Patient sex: M
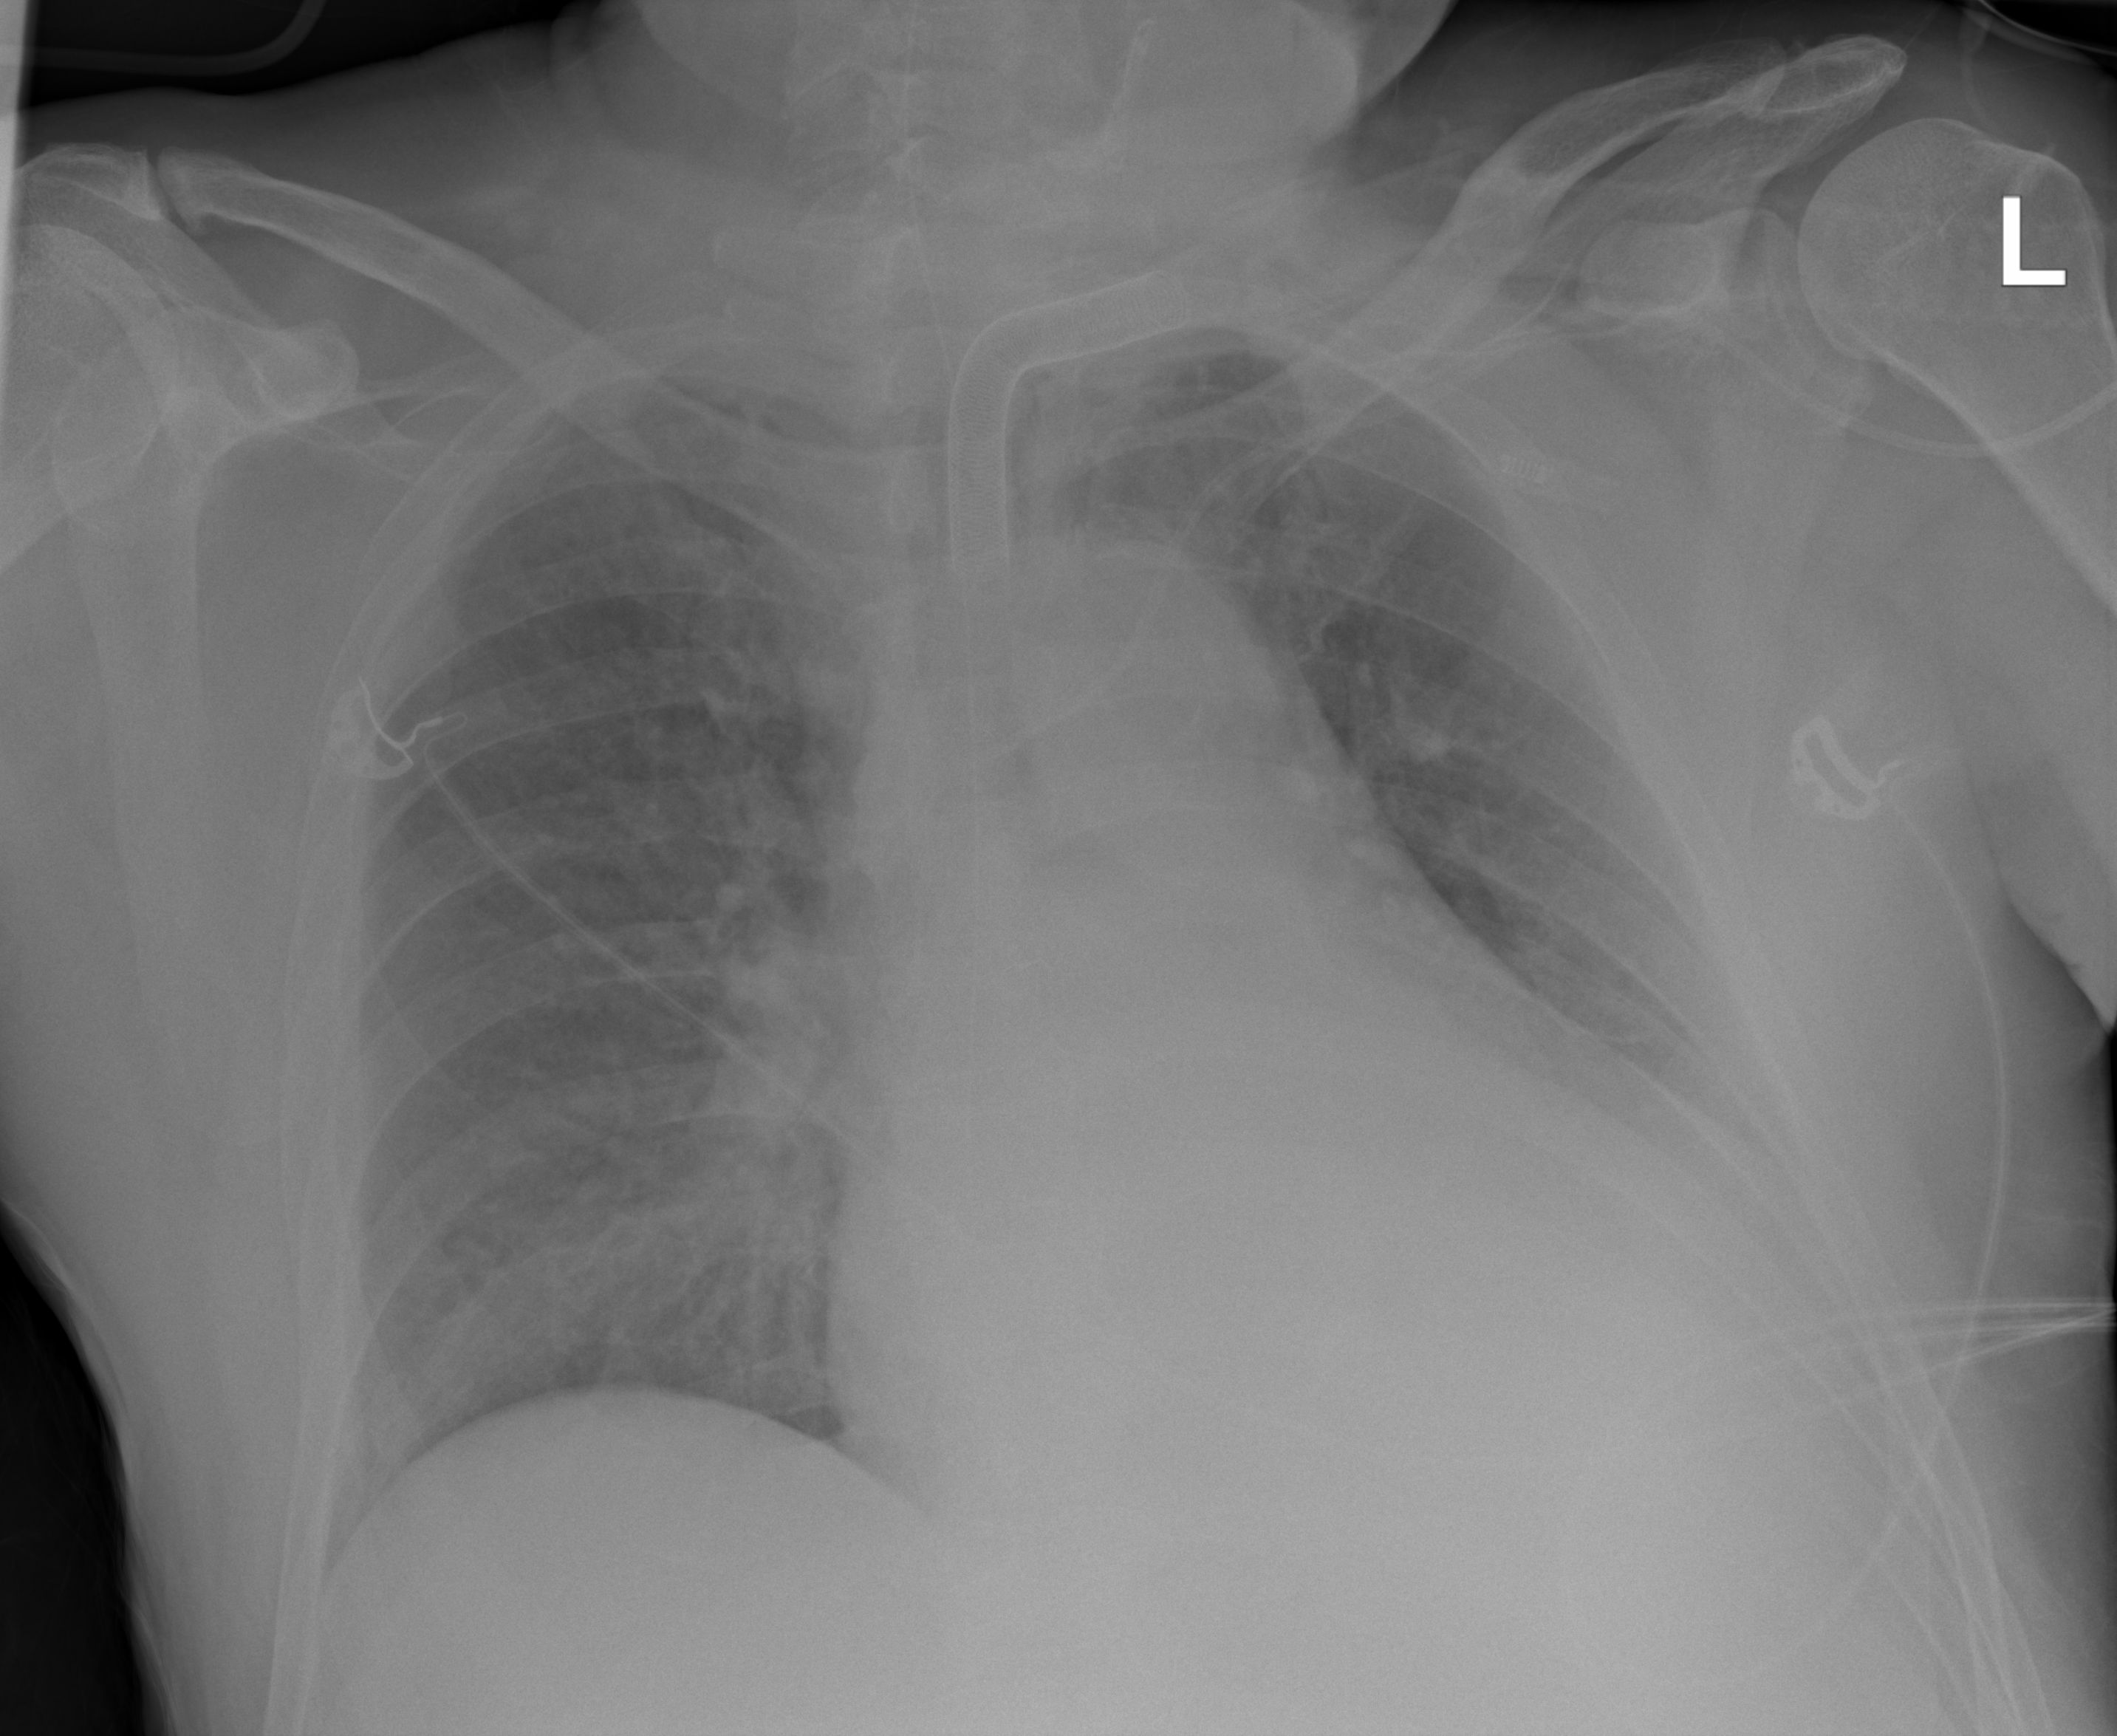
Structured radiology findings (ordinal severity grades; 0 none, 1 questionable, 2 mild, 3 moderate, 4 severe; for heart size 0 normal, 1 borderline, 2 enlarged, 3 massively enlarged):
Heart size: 2
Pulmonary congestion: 2
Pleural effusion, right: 0
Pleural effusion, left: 0
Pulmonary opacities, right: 1
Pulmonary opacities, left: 1
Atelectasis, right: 0
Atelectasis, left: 0